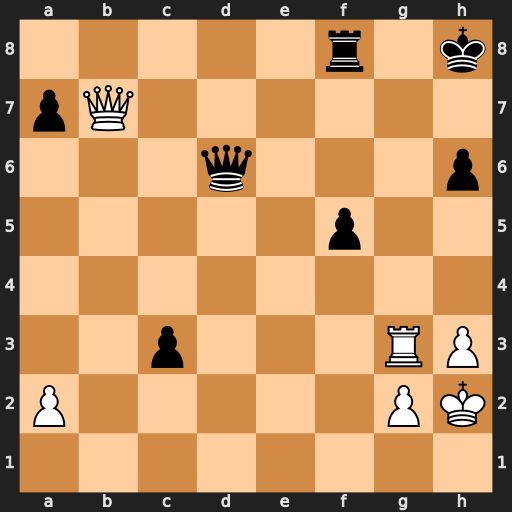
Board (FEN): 5r1k/pQ6/3q3p/5p2/8/2p3RP/P5PK/8
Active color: w
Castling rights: -
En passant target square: -
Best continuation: Qg7#